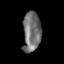
Tissue: prostate
Cell type: T cells
Senescence score: 0.3294
Nuclear area (px): 707
Mean DAPI intensity: 112.685